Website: macys
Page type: account-selection
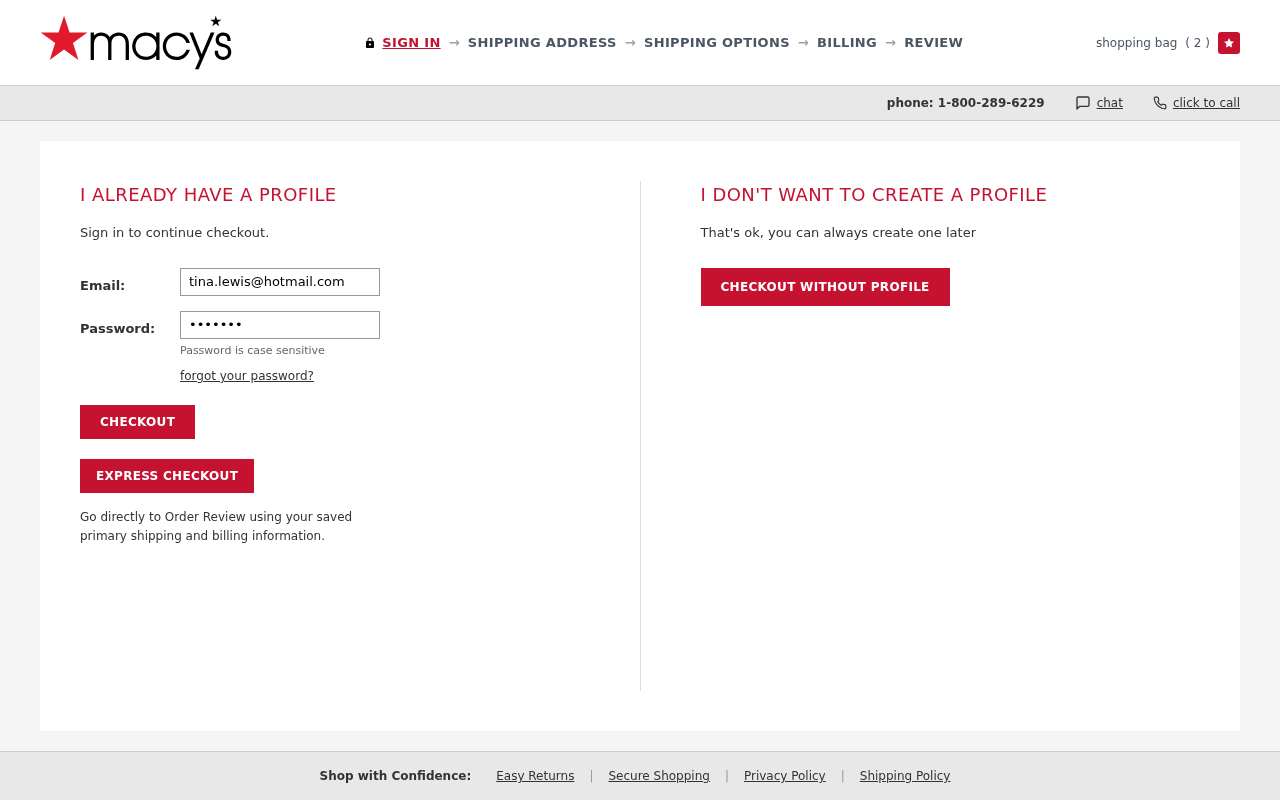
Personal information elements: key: PII_EMAIL
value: tina.lewis@hotmail.com
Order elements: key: ORDER_NUM_ITEMS
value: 2